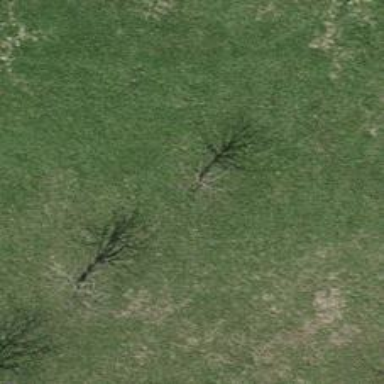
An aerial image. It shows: Beautiful tree in nature.